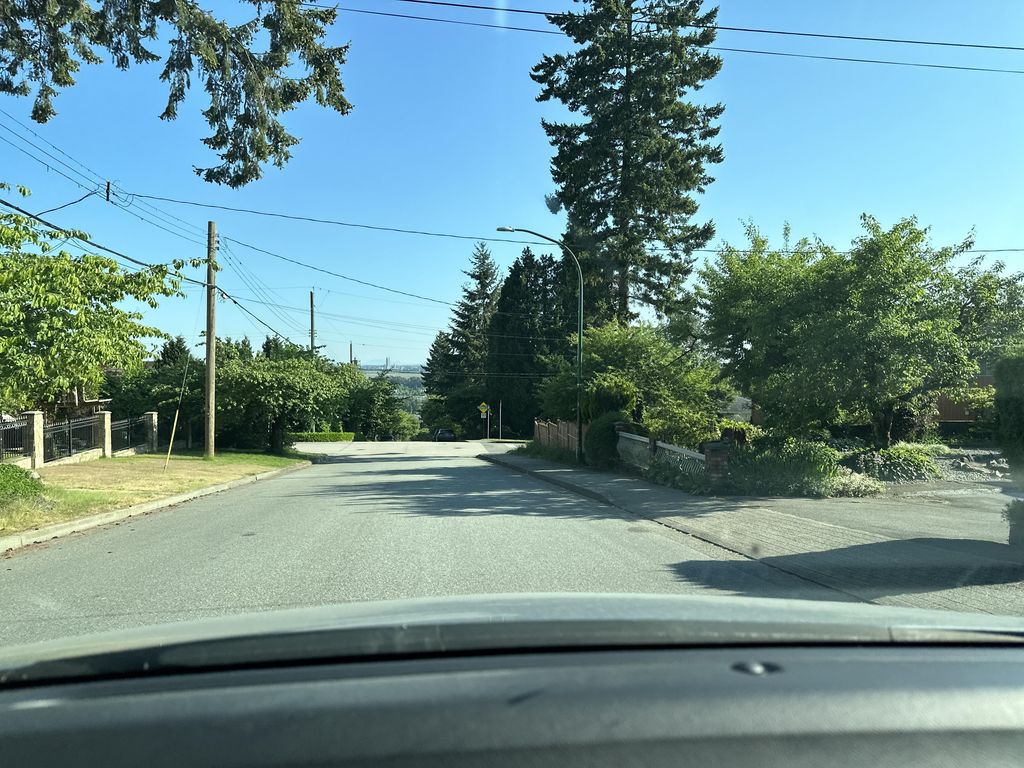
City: vancouver